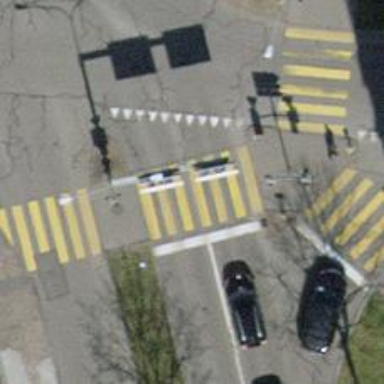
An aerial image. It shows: Road crossing with traffic signals.